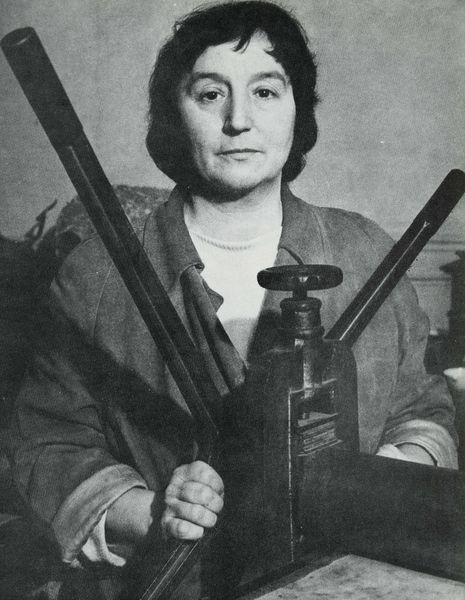
Titel: Porträt Germaine Richier
Schlagwörter: hand, mann, schatten, weiß, finger, frau, frisur, grau, haar, hintergrund, licht, mund, nase, raum, schwarz, blick, dame, hemd, wand, augen, gesicht, kragen, stehen, bildnis, hals, portrait, porträt, haare, pose, frontal, lippen, arbeit, moderne, fabrik, rad, brauen, pupillen, metall, foto, fotografie, photographie, maschine, kreuz, gerät, technik, schwarzweiß, beschriftung, selbstbildnis, kittel, posieren, künstlerin, strähne, photo, rolle, werkzeug, pullover, behälter, aufnahme, presse, filz, drehkreuz, spindel, röhre, kurbel, flugzeug, arbeitskittel, arbeiterin, lichtbild, schraube, propeller, arbeitskleidung, walze, gewinde, drehpresse, druckerpresse, druckpresse, druckwerkzeug, feststellschraube, ffrontal, schraubzwinge, umgekrempelt, walzenpresse